Question: I'm trying to come up with a web-application, a somewhat like or application. I can't really describe it and don't know how to call it, but it is an application that presents a instructions on how to achieve certain stuffs, like job application.
So I've setup some GUI, and now I'm facing the core of the problem: database setup.
In the GUI I designed, I decided it to be like this:

- - -
As the picture implies, I have 3 , and some other . One thing that is missing in that picture is that the .
And what I want to achieve is to keep track of users' activity. And here is the deal:
1. It is not necessary that you must finish the first toplevel procedure to proceed to the next, you could skip and go back -> there is no problem about this.
2. After completing all the child-procedures, the toplevel procedure flags 1 for that certain user, meaning it is completed.
3. Same goes for the category, when all the toplevel procedures under that category is completed, the category flags 1 for that certain user, meaning he/she completed the category.
And I plan to setup my database like this :
'''
id | username | password |
-----------------------------------------
1 | some_user | adf8jkdfndsa |
...
'''
'''
id | cat_name |
---------------------------
1 | some_category |
...
'''
'''
id | step_shortdesc | step_longdesc | cat_id
-------------------------------------------------------------------
1 | some step one | do the following... | 1
-------------------------------------------------------------------
2 | some step two | do the following... | 1
-------------------------------------------------------------------
3 | some step three | do the following... | 2
...
'''
'''
id | substep_shortdesc | substep_longdesc | step_id
-------------------------------------------------------------------
1 | some substep one | do the following... | 1
-------------------------------------------------------------------
2 | some substep two | do the following... | 1
-------------------------------------------------------------------
3 | some substep three | do the following... | 1
-------------------------------------------------------------------
4 | some substep a | do the following... | 2
-------------------------------------------------------------------
5 | some substep b | do the following... | 2
-------------------------------------------------------------------
6 | some substep 1 | do the following... | 3
...
'''
And then the relationship tables between the user and the steps
'''
id | user_id | stepcat_id | datetime
-------------------------------------------------------------------
1 | 1 | 1 | sometime
-------------------------------------------------------------------
2 | 1 | 2 | sometime
-------------------------------------------------------------------
'''
'''
id | user_id | step_id | datetime
-------------------------------------------------------------------
1 | 1 | 1 | sometime
-------------------------------------------------------------------
2 | 1 | 2 | sometime
-------------------------------------------------------------------
'''
'''
id | user_id | substep_id | datetime
-------------------------------------------------------------------
1 | 1 | 1 | sometime
-------------------------------------------------------------------
2 | 1 | 2 | sometime
-------------------------------------------------------------------
'''
I'm sorry if this is a bit long, it's just because of the codes.
Now my questions is how do I return my desired outcome. As you can see, when the user logs in into the application I want him/her to see those information right up.
I have never tried it as of this moment, because my brain just shuts down and is out of focus and this is my best time so far.
If I were to code the SQL of this application I will ofcourse do multiple joins.
I want to first select all categories and output it to the user.
'''
SELECT * FROM tbl_step_cat
'''
This will give me all the categories, and what I want to do next is to find out which step is completed or not, so that I could do the 'stylings'
I might do
'''
SELECT cat_name FROM tbl_step_cat JOIN
tbl_user_stepcat ON tbl_user_stepcat.stepcat_id = tbl_step_cat.id
...
'''
I'm out of focus and can't think now. How do I do these :
1. Output all the cats/steps/substeps
2. Fetch those who has an entry, in the relationship tables, meaning it has been completed
3. where user = session['user']
Thank you so much, I just needed guidance.
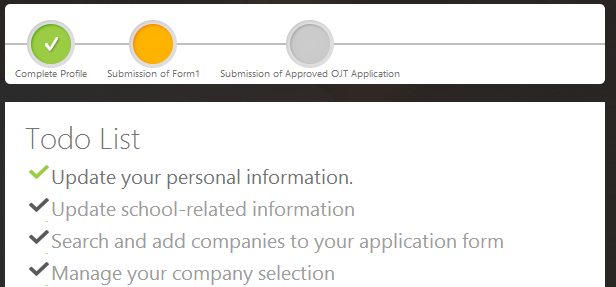
Answer: You don't need the tables 'user_stepcat' and 'user_step' because they will only store redundant informations.
Every 'completed' state is triggered by the completion of the substeps and can be retrieved by this queries
'''
-- cat completed or not
SELECT
sc.*,
MIN( IF( uss.substep_id IS NULL, 0, 1 ) ) completed,
IF( MIN( IF( uss.substep_id IS NULL, 0, 1 ) ),
MAX( uss.datetime ),
NULL ) completed_at
FROM
step_cat sc
LEFT JOIN steps s ON s.cat_id = sc.id
LEFT JOIN substeps ss ON ss.step_id = s.id
LEFT JOIN user_substep uss ON uss.user_id = 1 AND uss.substep_id = ss.id
GROUP BY sc.id;
-- steps completed or not
SELECT
s.*,
MIN( IF( uss.substep_id IS NULL, 0, 1 ) ) completed,
IF( MIN( IF( uss.substep_id IS NULL, 0, 1 ) ),
MAX( uss.datetime ),
NULL ) completed_at
FROM
steps s
LEFT JOIN substeps ss ON ss.step_id = s.id
LEFT JOIN user_substep uss ON uss.user_id = 1 AND uss.substep_id = ss.id
GROUP BY s.id;
-- substeps completed or not
SELECT
ss.*,
IF( uss.substep_id IS NULL, 0, 1 ) completed,
uss.datetime completed_at
FROM
substeps ss
LEFT JOIN user_substep uss ON uss.user_id = 1 AND uss.substep_id = ss.id;
'''
<URL>
To give you a more related answer to your GUI I've updated the sample data to match your screenshot.
For presentation you need to know the current user id, the category id and the step id
'''
SET @user_id = 1; -- actual user
SET @cat_id = 1; -- actual category
SET @step_id = 2; -- actual step
'''
and you can get the current category and complete state with
'''
SELECT
sc.*,
MIN( IF( uss.substep_id IS NULL, 0, 1 ) ) completed,
IF( MIN( IF( uss.substep_id IS NULL, 0, 1 ) ), MAX( uss.datetime ), NULL ) completed_at
FROM
step_cat sc
LEFT JOIN steps s ON s.cat_id = sc.id
LEFT JOIN substeps ss ON ss.step_id = s.id
LEFT JOIN user_substep uss ON
-- limit to user
uss.user_id = @user_id
AND uss.substep_id = ss.id
-- limit to cat
WHERE sc.id = @cat_id
GROUP BY sc.id;
'''
the category steps and completed state with this
'''
SELECT
s.*,
MIN( IF( uss.substep_id IS NULL, 0, 1 ) ) completed,
IF( MIN( IF( uss.substep_id IS NULL, 0, 1 ) ), MAX( uss.datetime ), NULL ) completed_at
FROM
steps s
LEFT JOIN substeps ss ON ss.step_id = s.id
LEFT JOIN user_substep uss
-- limit to user_id
ON uss.user_id = @user_id
AND uss.substep_id = ss.id
-- limit to cat_id
WHERE s.cat_id = @cat_id
GROUP BY s.id;
'''
and at least the substeps and their complete state
'''
SELECT
ss.*,
IF( uss.substep_id IS NULL, 0, 1 ) completed,
uss.datetime completed_at
FROM
substeps ss
LEFT JOIN user_substep uss
-- limit to user_id
ON uss.user_id = @user_id
AND uss.substep_id = ss.id
-- limit to step_id
WHERE ss.step_id = @step_id;
'''
<URL>
With all of this 3 queries you have all the needed informations for GUI presentation.